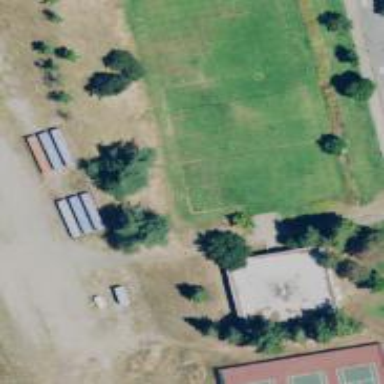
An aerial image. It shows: Soccer pitch for outdoor sports and leisure activities.